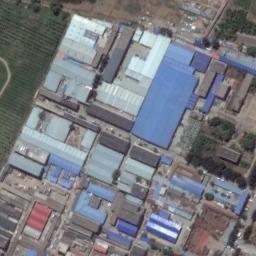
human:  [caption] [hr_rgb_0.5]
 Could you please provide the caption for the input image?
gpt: The industrial area with lots of workshops of different colors and sizes is next to a farmland .

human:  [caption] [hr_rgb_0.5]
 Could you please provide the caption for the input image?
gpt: There are many houses in the industrial area .

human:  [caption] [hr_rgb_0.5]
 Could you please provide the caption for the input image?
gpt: There are not many houses in the industrial area .

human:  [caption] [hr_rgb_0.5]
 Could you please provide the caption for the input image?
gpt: Neatly planned factories and roads in an industrial area with green belts .

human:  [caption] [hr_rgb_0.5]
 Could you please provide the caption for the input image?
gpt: There are some blue buildings on the industrial area beside a green land .